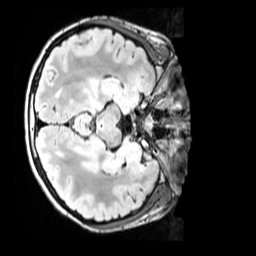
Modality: FLAIR
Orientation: axial
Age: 11
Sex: male
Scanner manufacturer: siemens
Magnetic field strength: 3 T
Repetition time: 5 s
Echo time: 0.388 s